Question: I don't know why but somehow when I use digits in the venn diagram visualization using VennDiagram package, the overlap parts show different numbers of digits as below
I have used both R and excel to calculate these data (they are actually percentage) but they all give me the result like this when I tried to visualize it.
code is below:
'''
draw.quintuple.venn(area1 = data[1,1],area2 = data[1,2],area3 = data[1,3],area4 = data[1,4],area5 = data[1,5],n12 = data[1,6],n13 = data[1,7],n14 = data[1,8],n15 = data[1,9],n23 = data[1,10],n24 = data[1,11],n25 = data[1,12],n34 = data[1,13],n35 = data[1,14],n45 = data[1,15],n123 = data[1,16],n124 = data[1,17],n125 = data[1,18],n134 = data[1,20],n135 = data[1,19],n145 = data[1,21],n234 = data[1,22],n235 = data[1,23],n245 = data[1,24],n345 = data[1,25],n1234 = data[1,26],n1235 = data[1,27],n1245 = data[1,28],n1345 = data[1,29],n2345 = data[1,30],
n12345 = data[1,31],
fill = c("#1f77b4", "#FF7F0E", "#2ca04e", "#d62728", "pink"),
lwd = rep(1, 5),
lty = "dashed",
cex = 1,
cat.cex = 2,
cat.col = c("#1f77b4", "#FF7F0E", "#2ca04e", "#d62728", "pink"))
'''
data is:
data = 'as.data.frame(c(68.93,29.09, 2.85, 2.59, 13.86, 7.49, 1.12, 1.97, 4.84, 0.60, 0.34, 2.03, 0.13, 0.31, 0.29, 0.24, 0.27, 0.75, 0.15, 0.10, 0.23, 0.03, 0.09, 0.06, 0.02, 0.03, 0.05, 0.05, 0.02, 0.01, 0.01))'
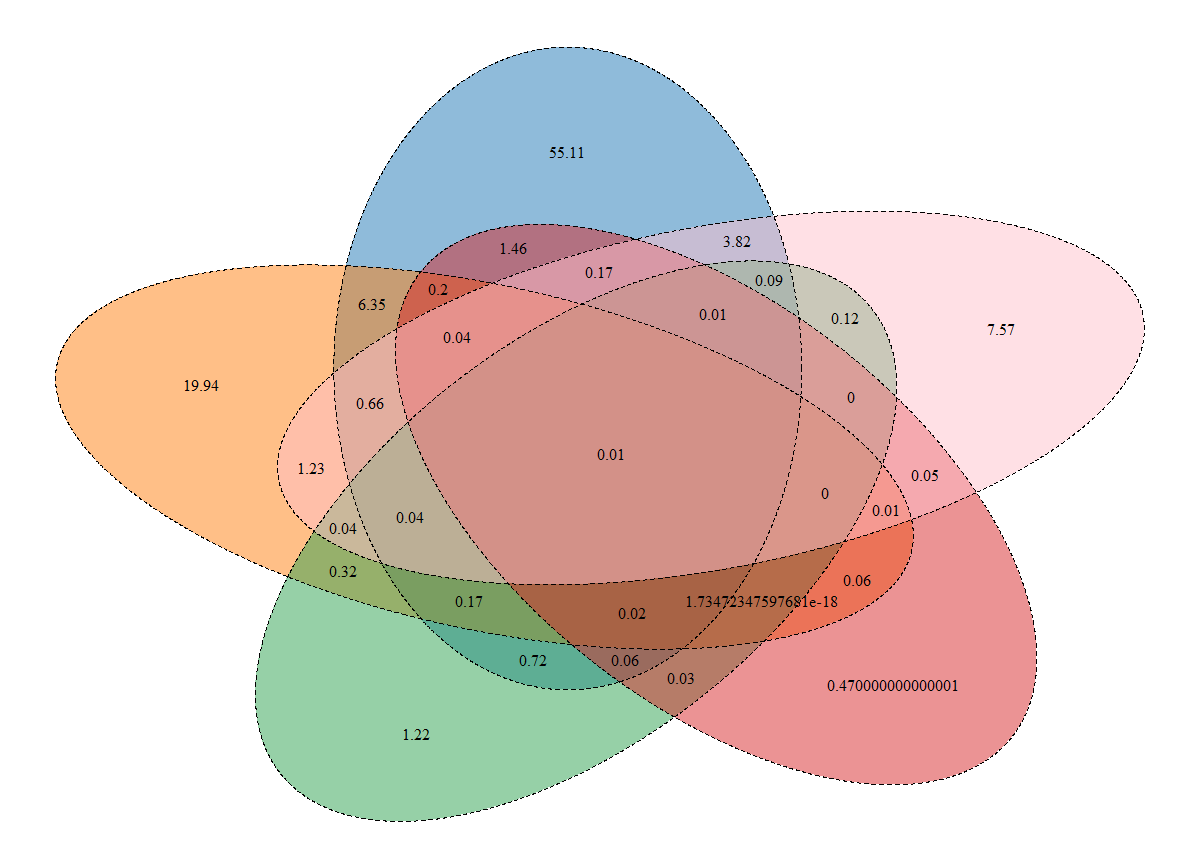
Answer: To complete my comment, you can create your own function by modifying a bit the original function, like this:
'''
draw.quintuple.venn_mod <- function (area1, area2, area3, area4, area5, n12, n13, n14, n15,
n23, n24, n25, n34, n35, n45, n123, n124, n125, n134, n135,
n145, n234, n235, n245, n345, n1234, n1235, n1245, n1345,
n2345, n12345, category = rep("", 5),
lwd = rep(2, 5), lty = rep("solid", 5),
col = rep("black", 5), fill = NULL, alpha = rep(0.5, 5),
label.col = rep("black", 31), cex = rep(1, 31),
fontface = rep("plain", 31), fontfamily = rep("serif", 31),
cat.pos = c(0, 287.5, 215, 145, 70), cat.dist = rep(0.2, 5), cat.col = rep("black", 5), cat.cex = rep(1, 5), cat.fontface = rep("plain", 5), cat.fontfamily = rep("serif", 5), cat.just = rep(list(c(0.5, 0.5)), 5), rotation.degree = 0, rotation.centre = c(0.5, 0.5), ind = TRUE,
dig=2, ...) # add a parameter for number of digits by which to round your values
{
if (length(category) == 1) {
cat <- rep(category, 5)
}
else if (length(category) != 5) {
stop("Unexpected parameter length for 'category'")
}
if (length(lwd) == 1) {
lwd <- rep(lwd, 5)
}
else if (length(lwd) != 5) {
stop("Unexpected parameter length for 'lwd'")
}
if (length(lty) == 1) {
lty <- rep(lty, 5)
}
else if (length(lty) != 5) {
stop("Unexpected parameter length for 'lty'")
}
if (length(col) == 1) {
col <- rep(col, 5)
}
else if (length(col) != 5) {
stop("Unexpected parameter length for 'col'")
}
if (length(label.col) == 1) {
label.col <- rep(label.col, 31)
}
else if (length(label.col) != 31) {
stop("Unexpected parameter length for 'label.col'")
}
if (length(cex) == 1) {
cex <- rep(cex, 31)
}
else if (length(cex) != 31) {
stop("Unexpected parameter length for 'cex'")
}
if (length(fontface) == 1) {
fontface <- rep(fontface, 31)
}
else if (length(fontface) != 31) {
stop("Unexpected parameter length for 'fontface'")
}
if (length(fontfamily) == 1) {
fontfamily <- rep(fontfamily, 31)
}
else if (length(fontfamily) != 31) {
stop("Unexpected parameter length for 'fontfamily'")
}
if (length(fill) == 1) {
fill <- rep(fill, 5)
}
else if (length(fill) != 5 & length(fill) != 0) {
stop("Unexpected parameter length for 'fill'")
}
if (length(alpha) == 1) {
alpha <- rep(alpha, 5)
}
else if (length(alpha) != 5 & length(alpha) != 0) {
stop("Unexpected parameter length for 'alpha'")
}
if (length(cat.pos) == 1) {
cat.pos <- rep(cat.pos, 5)
}
else if (length(cat.pos) != 5) {
stop("Unexpected parameter length for 'cat.pos'")
}
if (length(cat.dist) == 1) {
cat.dist <- rep(cat.dist, 5)
}
else if (length(cat.dist) != 5) {
stop("Unexpected parameter length for 'cat.dist'")
}
if (length(cat.col) == 1) {
cat.col <- rep(cat.col, 5)
}
else if (length(cat.col) != 5) {
stop("Unexpected parameter length for 'cat.col'")
}
if (length(cat.cex) == 1) {
cat.cex <- rep(cat.cex, 5)
}
else if (length(cat.cex) != 5) {
stop("Unexpected parameter length for 'cat.cex'")
}
if (length(cat.fontface) == 1) {
cat.fontface <- rep(cat.fontface, 5)
}
else if (length(cat.fontface) != 5) {
stop("Unexpected parameter length for 'cat.fontface'")
}
if (length(cat.fontfamily) == 1) {
cat.fontfamily <- rep(cat.fontfamily, 5)
}
else if (length(cat.fontfamily) != 5) {
stop("Unexpected parameter length for 'cat.fontfamily'")
}
if (!(class(cat.just) == "list" & length(cat.just) == 5 &
length(cat.just[[1]]) == 2 & length(cat.just[[2]]) ==
2 & length(cat.just[[3]]) == 2 & length(cat.just[[4]]) ==
2 & length(cat.just[[5]]) == 2)) {
stop("Unexpected parameter format for 'cat.just'")
}
cat.pos <- cat.pos + rotation.degree
# for each a.., modify the computation to add a rounding step
a31 <- round(n12345, dig)
a30 <- round(n1234 - a31, dig)
a29 <- round(n1235 - a31, dig)
a28 <- round(n1245 - a31, dig)
a27 <- round(n1345 - a31, dig)
a26 <- round(n2345 - a31, dig)
a25 <- round(n245 - a26 - a28 - a31, dig)
a24 <- round(n234 - a26 - a30 - a31, dig)
a23 <- round(n134 - a27 - a30 - a31, dig)
a22 <- round(n123 - a29 - a30 - a31, dig)
a21 <- round(n235 - a26 - a29 - a31, dig)
a20 <- round(n125 - a28 - a29 - a31, dig)
a19 <- round(n124 - a28 - a30 - a31, dig)
a18 <- round(n145 - a27 - a28 - a31, dig)
a17 <- round(n135 - a27 - a29 - a31, dig)
a16 <- round(n345 - a26 - a27 - a31, dig)
a15 <- round(n45 - a18 - a25 - a16 - a28 - a27 - a26 - a31, dig)
a14 <- round(n24 - a19 - a24 - a25 - a30 - a28 - a26 - a31, dig)
a13 <- round(n34 - a16 - a23 - a24 - a26 - a27 - a30 - a31, dig)
a12 <- round(n13 - a17 - a22 - a23 - a27 - a29 - a30 - a31, dig)
a11 <- round(n23 - a21 - a22 - a24 - a26 - a29 - a30 - a31, dig)
a10 <- round(n25 - a20 - a21 - a25 - a26 - a28 - a29 - a31, dig)
a9 <- round(n12 - a19 - a20 - a22 - a28 - a29 - a30 - a31, dig)
a8 <- round(n14 - a18 - a19 - a23 - a27 - a28 - a30 - a31, dig)
a7 <- round(n15 - a17 - a18 - a20 - a27 - a28 - a29 - a31, dig)
a6 <- round(n35 - a16 - a17 - a21 - a26 - a27 - a29 - a31, dig)
a5 <- round(area5 - a6 - a7 - a15 - a16 - a17 - a18 - a25 - a26 -
a27 - a28 - a31 - a20 - a29 - a21 - a10, dig)
a4 <- round(area4 - a13 - a14 - a15 - a16 - a23 - a24 - a25 - a26 -
a27 - a28 - a31 - a18 - a19 - a8 - a30, dig)
a3 <- round(area3 - a21 - a11 - a12 - a13 - a29 - a22 - a23 - a24 -
a30 - a31 - a26 - a27 - a16 - a6 - a17, dig)
a2 <- round(area2 - a9 - a10 - a19 - a20 - a21 - a11 - a28 - a29 -
a31 - a22 - a30 - a26 - a25 - a24 - a14, dig)
a1 <- round(area1 - a7 - a8 - a18 - a17 - a19 - a9 - a27 - a28 -
a31 - a20 - a30 - a29 - a22 - a23 - a12, dig)
areas <- c(a1, a2, a3, a4, a5, a6, a7, a8, a9, a10, a11,
a12, a13, a14, a15, a16, a17, a18, a19, a20, a21, a22,
a23, a24, a25, a26, a27, a28, a29, a30, a31)
areas.error <- c("a1 <- area1 - a7 - a8 - a18 - a17 - a19 - a9 - a27 - a28 - a31 - a20 - a30 - a29 - a22 - a23 - a12",
"a2 <- area2 - a9 - a10 - a19 - a20 - a21 - a11 - a28 - a29 - a31 - a22 - a30 - a26 - a25 - a24 - a14",
"a3 <- area3 - a21 - a11 - a12 - a13 - a29 - a22 - a23 - a24 - a30 - a31 - a26 - a27 - a16 - a6 - a17",
"a4 <- area4 - a13 - a14 - a15 - a16 - a23 - a24 - a25 - a26 - a27 - a28 - a31 - a18 - a19 - a8 - a30",
"a5 <- area5 - a6 - a7 - a15 - a16 - a17 - a18 - a25 - a26 - a27 - a28 - a31 - a20 - a29 - a21 - a10",
"a6 <- n35 - a16 - a17 - a21 - a26 - a27 - a29 - a31",
"a7 <- n15 - a17 - a18 - a20 - a27 - a28 - a29 - a31",
"a8 <- n14 - a18 - a19 - a23 - a27 - a28 - a30 - a31",
"a9 <- n12 - a19 - a20 - a22 - a28 - a29 - a30 - a31",
"a10 <- n25 - a20 - a21 - a25 - a26 - a28 - a29 - a31",
"a11 <- n23 - a21 - a22 - a24 - a26 - a29 - a30 - a31",
"a12 <- n13 - a17 - a22 - a23 - a27 - a29 - a30 - a31",
"a13 <- n34 - a16 - a23 - a24 - a26 - a27 - a30 - a31",
"a14 <- n24 - a19 - a24 - a25 - a30 - a28 - a26 - a31",
"a15 <- n45 - a18 - a25 - a16 - a28 - a27 - a26 - a31",
"a16 <- n345 - a26 - a27 - a31", "a17 <- n135 - a27 - a29 - a31",
"a18 <- n145 - a27 - a28 - a31", "a19 <- n124 - a28 - a30 - a31",
"a20 <- n125 - a28 - a29 - a31", "a21 <- n235 - a26 - a29 - a31",
"a22 <- n123 - a29 - a30 - a31", "a23 <- n134 - a27 - a30 - a31",
"a24 <- n234 - a26 - a30 - a31", "a25 <- n245 - a26 - a28 - a31",
"a26 <- n2345 - a31", "a27 <- n1345 - a31", "a28 <- n1245 - a31",
"a29 <- n1235 - a31", "a30 <- n1234 - a31", "a31 <- n12345")
for (i in 1:length(areas)) {
if (areas[i] < 0) {
stop(paste("Impossible:", areas.error[i], "produces negative area"))
}
}
grob.list <- gList()
dist <- 0.13
a <- 0.24
b <- 0.46
init.angle <- -20
ellipse.positions <- matrix(nrow = 5, ncol = 3)
colnames(ellipse.positions) <- c("x", "y", "rotation")
ellipse.positions[1, ] <- c(0.5 + dist * sin(init.angle *
pi/180), 0.5 + dist * cos(init.angle * pi/180), 0)
ellipse.positions[2, ] <- c(0.5 - dist * cos((288 + init.angle -
270) * pi/180), 0.5 + dist * sin((288 + init.angle -
270) * pi/180), -110)
ellipse.positions[3, ] <- c(0.5 - dist * sin((216 + init.angle -
180) * pi/180), 0.5 - dist * cos((216 + init.angle -
180) * pi/180), 145)
ellipse.positions[4, ] <- c(0.5 + dist * sin((180 - 144 -
init.angle) * pi/180), 0.5 - dist * cos((180 - 144 -
init.angle) * pi/180), 35)
ellipse.positions[5, ] <- c(0.5 + dist * cos((init.angle +
72 - 90) * pi/180), 0.5 - dist * sin((init.angle + 72 -
90) * pi/180), -72.5)
for (i in 1:5) {
grob.list <- gList(grob.list, VennDiagram::ellipse(x = ellipse.positions[i,
"x"], y = ellipse.positions[i, "y"], a = a, b = b,
rotation = ellipse.positions[i, "rotation"], gp = gpar(lty = 0,
fill = fill[i], alpha = alpha[i])))
}
for (i in 1:5) {
grob.list <- gList(grob.list, VennDiagram::ellipse(x = ellipse.positions[i,
"x"], y = ellipse.positions[i, "y"], a = a, b = b,
rotation = ellipse.positions[i, "rotation"], gp = gpar(lwd = lwd[i],
lty = lty[i], col = col[i], fill = "transparent")))
}
label.matrix <- matrix(nrow = 31, ncol = 3)
colnames(label.matrix) <- c("label", "x", "y")
label.matrix[1, ] <- c(a1, 0.4555, 0.9322)
label.matrix[2, ] <- c(a2, 0.08, 0.6)
label.matrix[3, ] <- c(a3, 0.3, 0.1)
label.matrix[4, ] <- c(a4, 0.79, 0.17)
label.matrix[5, ] <- c(a5, 0.9, 0.68)
label.matrix[6, ] <- c(a6, 0.74, 0.695)
label.matrix[7, ] <- c(a7, 0.63, 0.805)
label.matrix[8, ] <- c(a8, 0.4, 0.795)
label.matrix[9, ] <- c(a9, 0.255, 0.715)
label.matrix[10, ] <- c(a10, 0.193, 0.48)
label.matrix[11, ] <- c(a11, 0.225, 0.333)
label.matrix[12, ] <- c(a12, 0.42, 0.205)
label.matrix[13, ] <- c(a13, 0.572, 0.18)
label.matrix[14, ] <- c(a14, 0.753, 0.32)
label.matrix[15, ] <- c(a15, 0.823, 0.47)
label.matrix[16, ] <- c(a16, 0.747, 0.582)
label.matrix[17, ] <- c(a17, 0.662, 0.75)
label.matrix[18, ] <- c(a18, 0.488, 0.761)
label.matrix[19, ] <- c(a19, 0.323, 0.737)
label.matrix[20, ] <- c(a20, 0.253, 0.573)
label.matrix[21, ] <- c(a21, 0.225, 0.395)
label.matrix[22, ] <- c(a22, 0.355, 0.29)
label.matrix[23, ] <- c(a23, 0.515, 0.205)
label.matrix[24, ] <- c(a24, 0.655, 0.29)
label.matrix[25, ] <- c(a25, 0.783, 0.42)
label.matrix[26, ] <- c(a26, 0.72, 0.445)
label.matrix[27, ] <- c(a27, 0.605, 0.701)
label.matrix[28, ] <- c(a28, 0.342, 0.668)
label.matrix[29, ] <- c(a29, 0.294, 0.41)
label.matrix[30, ] <- c(a30, 0.522, 0.273)
label.matrix[31, ] <- c(a31, 0.5, 0.5)
for (i in 1:nrow(label.matrix)) {
tmp <- textGrob(label = label.matrix[i, "label"], x = label.matrix[i,
"x"], y = label.matrix[i, "y"], gp = gpar(col = label.col[i],
cex = cex[i], fontface = fontface[i], fontfamily = fontfamily[i]))
grob.list <- gList(grob.list, tmp)
}
cat.pos.x <- c(0.4555, 0.08, 0.3, 0.79, 0.9)
cat.pos.y <- c(0.9322, 0.6, 0.1, 0.17, 0.68)
for (i in 1:5) {
this.cat.pos <- find.cat.pos(x = cat.pos.x[i], y = cat.pos.y[i],
pos = cat.pos[i], dist = cat.dist[i])
grob.list <- gList(grob.list, textGrob(label = category[i],
x = this.cat.pos$x, y = this.cat.pos$y, just = cat.just[[i]],
gp = gpar(col = cat.col[i], cex = cat.cex[i], fontface = cat.fontface[i],
fontfamily = cat.fontfamily[i])))
}
grob.list <- VennDiagram::adjust.venn(VennDiagram::rotate.venn.degrees(grob.list,
rotation.degree, rotation.centre[1], rotation.centre[2]),
...)
if (ind) {
grid.draw(grob.list)
}
return(grob.list)
}
'''
with your data, you'll get:
'''
draw.quintuple.venn_mod(area1 = data[1,1],area2 = data[1,2],area3 = data[1,3],area4 = data[1,4],area5 = data[1,5],n12 = data[1,6],n13 = data[1,7],n14 = data[1,8],n15 = data[1,9],n23 = data[1,10],n24 = data[1,11],n25 = data[1,12],n34 = data[1,13],n35 = data[1,14],n45 = data[1,15],n123 = data[1,16],n124 = data[1,17],n125 = data[1,18],n134 = data[1,20],n135 = data[1,19],n145 = data[1,21],n234 = data[1,22],n235 = data[1,23],n245 = data[1,24],n345 = data[1,25],n1234 = data[1,26],n1235 = data[1,27],n1245 = data[1,28],n1345 = data[1,29],n2345 = data[1,30],
n12345 = data[1,31],
fill = c("#1f77b4", "#FF7F0E", "#2ca04e", "#d62728", "pink"),
lwd = rep(1, 5),
lty = "dashed",
cex = 1,
cat.cex = 2,
cat.col = c("#1f77b4", "#FF7F0E", "#2ca04e", "#d62728", "pink"))
'''